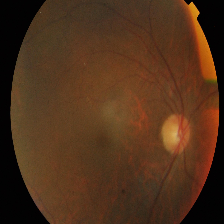
Diabetic retinopathy grade: Proliferative DR